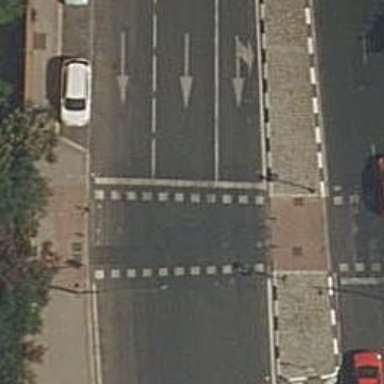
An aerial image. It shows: Road with traffic signals at the crossing.